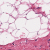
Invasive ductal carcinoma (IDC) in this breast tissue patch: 0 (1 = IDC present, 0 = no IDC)